Question: I have the following layout:
'''
<?xml version="1.0" encoding="utf-8"?>
<LinearLayout xmlns:android="http://schemas.android.com/apk/res/android"
android:layout_width="match_parent"
android:layout_height="match_parent"
android:background="@color/white"
android:orientation="vertical" >
<LinearLayout
android:layout_width="fill_parent"
android:layout_height="fill_parent"
android:layout_marginLeft="@dimen/feed_item_margin"
android:layout_marginRight="@dimen/feed_item_margin"
android:layout_marginTop="@dimen/feed_item_margin"
android:orientation="vertical"
android:paddingBottom="@dimen/feed_item_padding_top_bottom"
android:paddingTop="@dimen/feed_item_padding_top_bottom" >
<LinearLayout
android:layout_width="fill_parent"
android:layout_height="wrap_content"
android:orientation="horizontal">
<ImageView
android:contentDescription="@string/feed_icon_typeofgame_description"
android:id="@+id/typeOfGame"
android:layout_width="@dimen/feed_item_profile_pic"
android:layout_height="@dimen/feed_item_profile_pic"
android:scaleType="fitCenter" />
<LinearLayout
android:layout_width="fill_parent"
android:layout_height="wrap_content"
android:orientation="vertical"
android:paddingLeft="@dimen/feed_item_profile_info_padd" >
<RelativeLayout
android:layout_width="fill_parent"
android:layout_height="wrap_content">
<TextView
android:id="@+id/name"
android:layout_width="wrap_content"
android:layout_height="wrap_content"
android:textSize="@dimen/feed_itemview_profile_name"
android:textStyle="bold" />
<TextView
android:id="@+id/type"
android:layout_width="wrap_content"
android:layout_height="wrap_content"
android:textSize="@dimen/feed_itemview_type_text"
android:layout_alignParentRight="true"
android:textColor="@color/feed_item_text_color" />
</RelativeLayout>
<TextView
android:id="@+id/timestamp"
android:layout_width="fill_parent"
android:layout_height="wrap_content"
android:textColor="@color/timestamp"
android:textSize="@dimen/feed_itemview_timestamp" />
</LinearLayout>
</LinearLayout>
<TextView
android:id="@+id/txtStatusMsg"
android:layout_width="fill_parent"
android:layout_height="wrap_content"
android:paddingBottom="5dp"
android:paddingLeft="@dimen/feed_item_status_pad_left_right"
android:paddingRight="@dimen/feed_item_status_pad_left_right"
android:paddingTop="@dimen/feed_item_status_pad_top"
android:textSize="@dimen/feed_itemview_desc" />
<RelativeLayout
android:layout_width="fill_parent"
android:layout_height="wrap_content"
android:orientation="horizontal" >
<Button
android:id="@+id/buttonRating"
android:layout_width="wrap_content"
android:layout_height="wrap_content"
android:paddingLeft="@dimen/feed_item_rating_pad_left"
android:paddingTop="@dimen/feed_item_rating_pad_top" />
</RelativeLayout>
<View
android:layout_width="fill_parent"
android:layout_height="1dp"
android:background="@color/feed_divider"
android:layout_marginLeft="1dp"
android:layout_marginRight="1dp" />
<ListView
android:id="@+id/list_comment"
android:layout_width="fill_parent"
android:layout_height="fill_parent"
android:divider="@color/feed_divider"
android:dividerHeight="1px" />
</LinearLayout>
</LinearLayout>
'''
The ListView doesn't scroll down, see the below picture

How fix this problem? Maybe add ScrollView ? Or make the upper part of this element in view and add header of listvew?
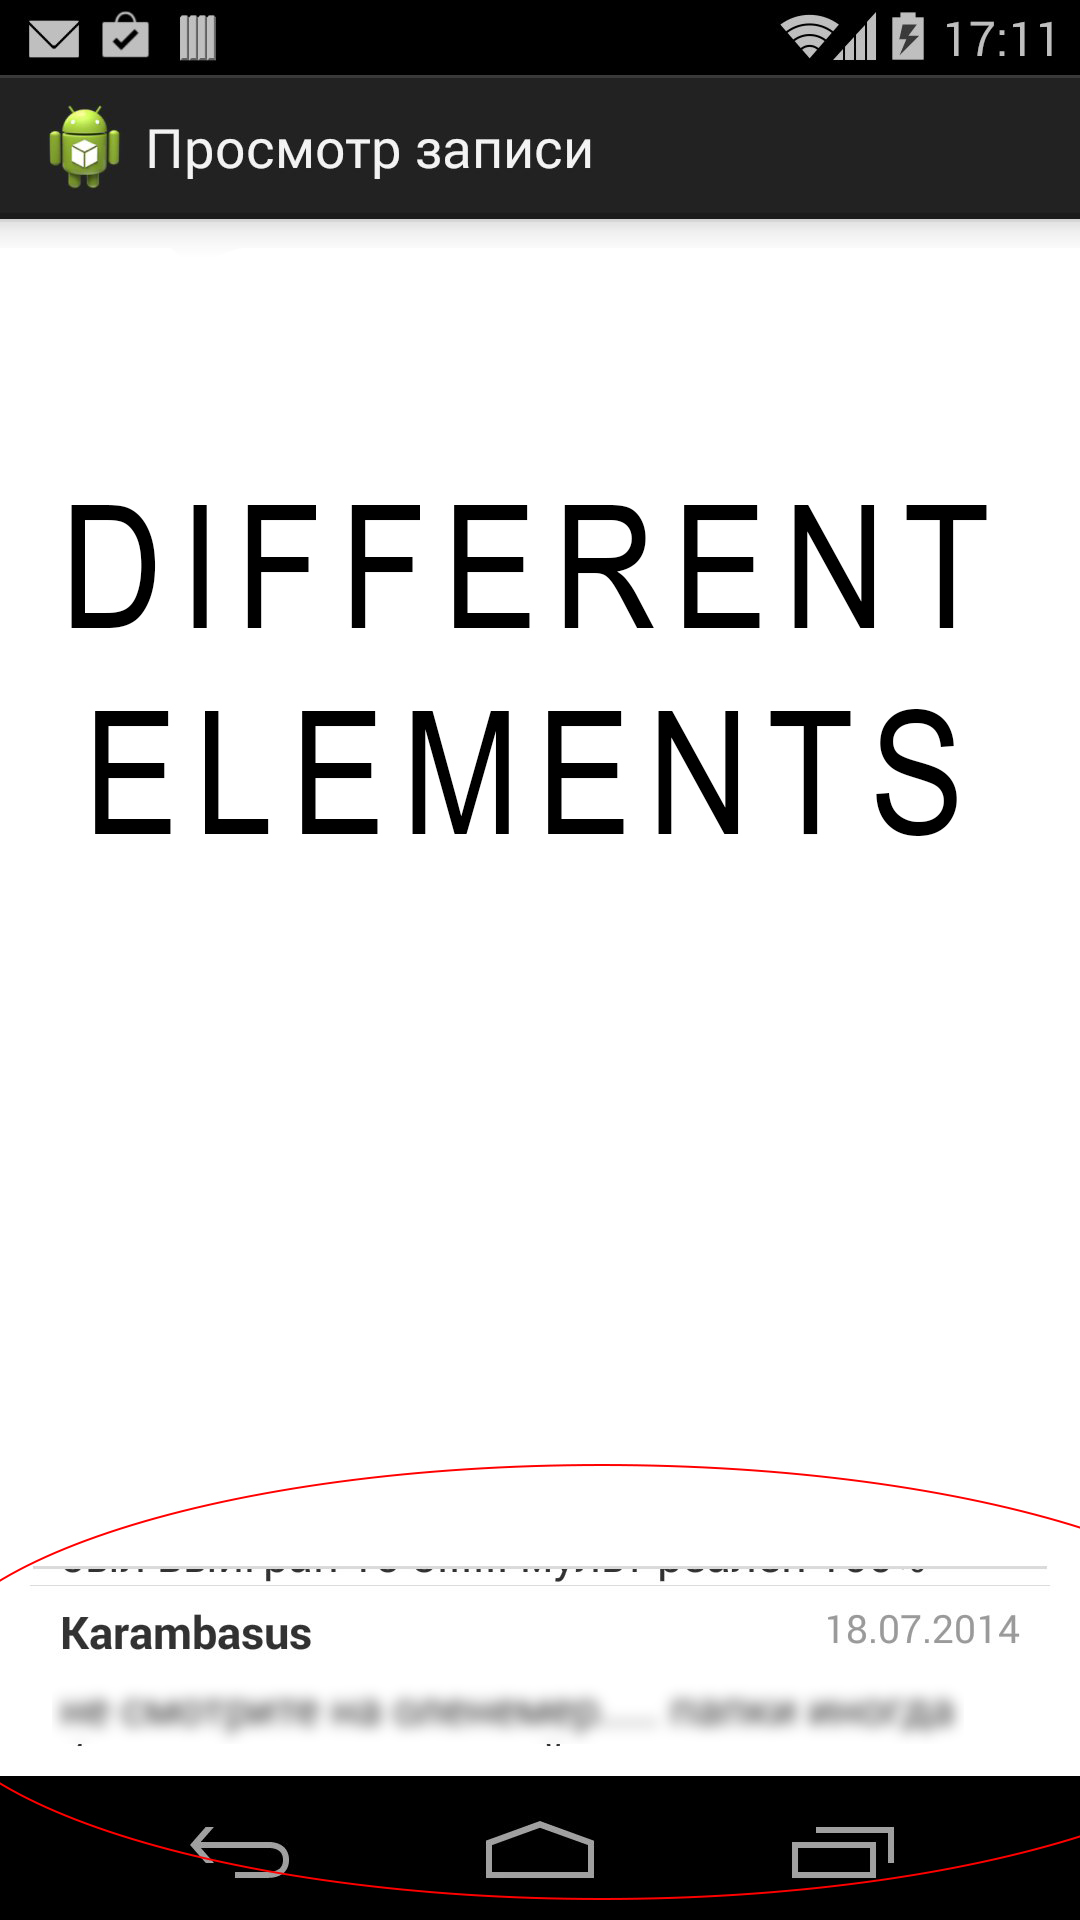
Answer: <URL> :: Adding a List in a scrollview is not recomended
---
- -
---
## Solution::
'''
- Try to add a header to a listview
- Second way to use multiple layouts in listview
'''
<URL>
Example2:: <URL>
---
, Revert back to me if you need anymore help